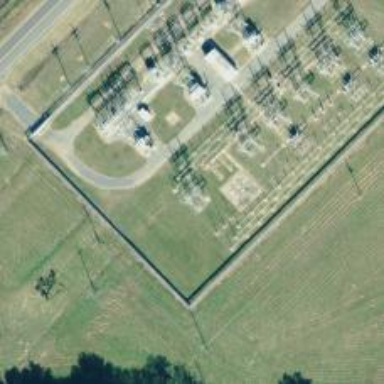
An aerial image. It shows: Switch used for power control.